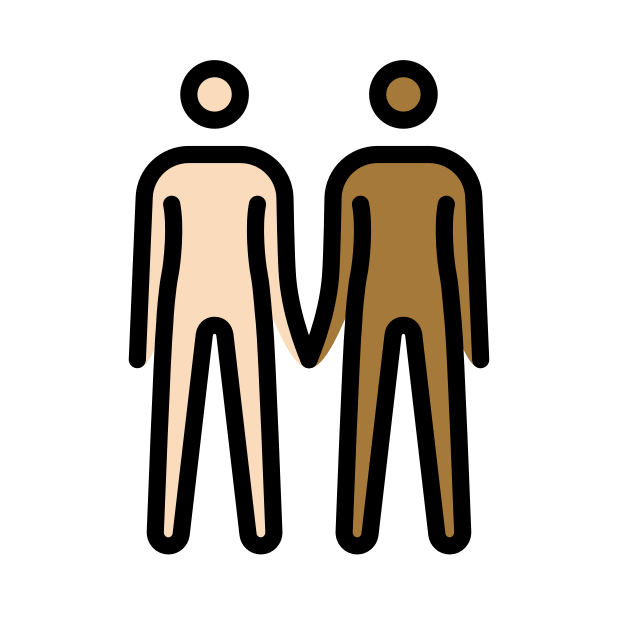
people holding hands: light skin tone, medium-dark skin tone